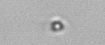
Label: nanoplankton_mix